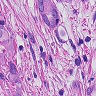
Metastatic tissue present: yes